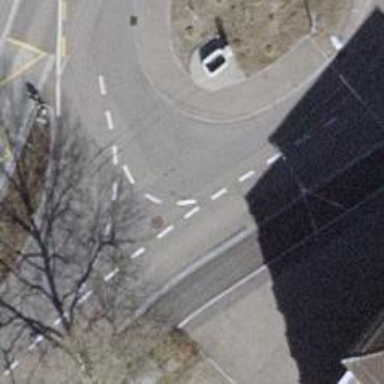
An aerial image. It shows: Residential road with asphalt surface and trolley wires.